A bearing vibration time series has been folded into this square grayscale image, one row per segment of consecutive samples. Diagnose the bearing from this image, choosing from: normal, inner_race, outer_race, ball.
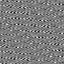
Answer: inner_race